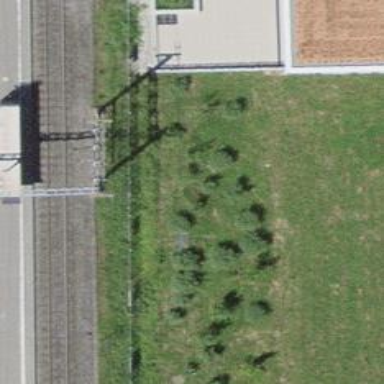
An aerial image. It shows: Shrub in its natural environment.